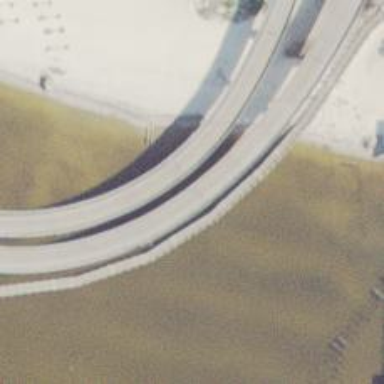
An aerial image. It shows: Motorway link bridge.